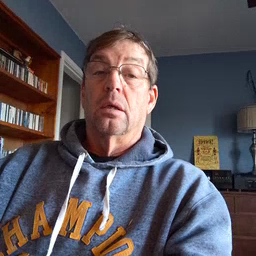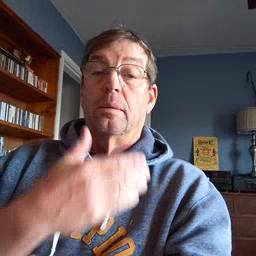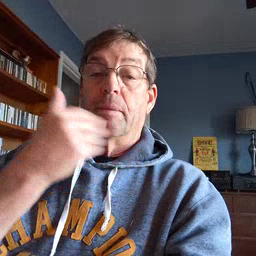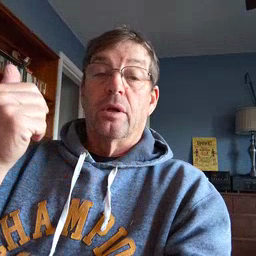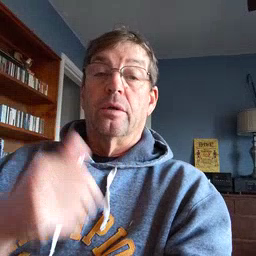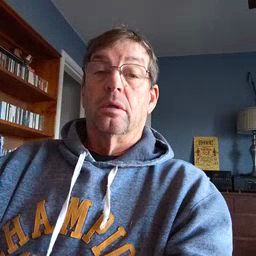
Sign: better